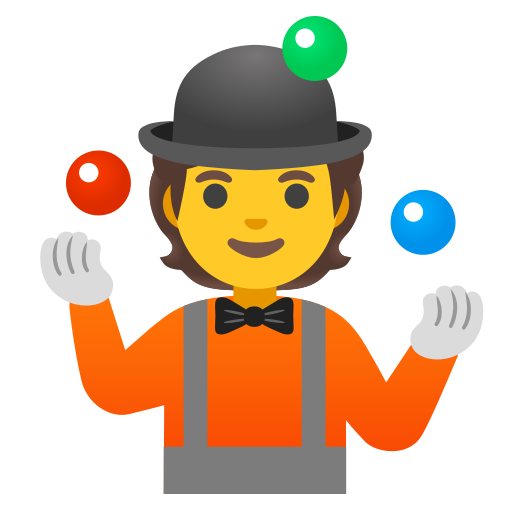
Emoji: 🤹